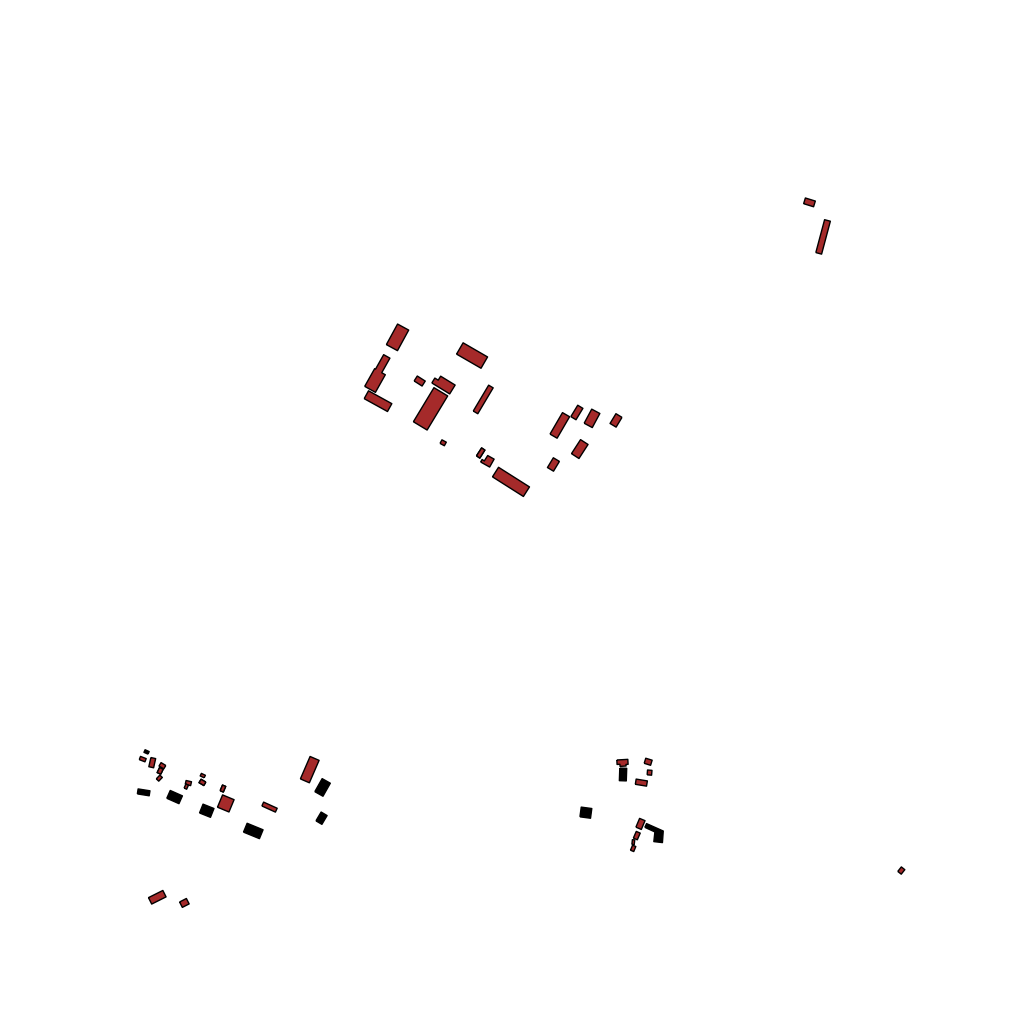
Tags: overhead vector_map, industrial, recreation, residential, special, soviet, individual_rise, density_1, Building, Facility, 1.0 km²